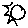
Label: sun